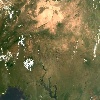
Label: land